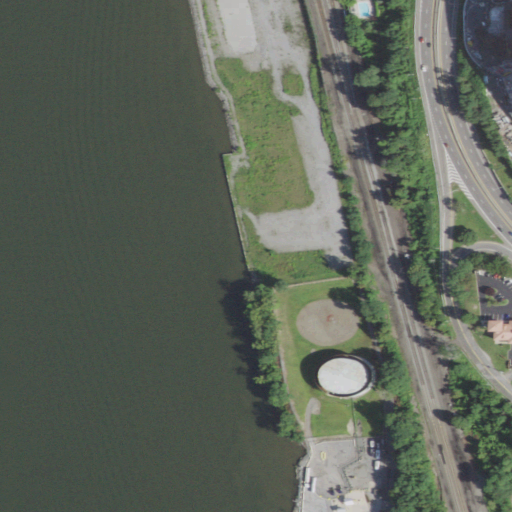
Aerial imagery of cape in New York named Fox Point containing open water, medium intensity development, high intensity development, low intensity development, herbaceous wetlands, barren land, and open development